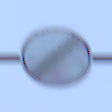
Verkehrszeichen: EndeSaemtlicherBegrenzungen
Umgebung: Outdoor, Nature
Tageszeit: Midday
Wetter: Overcast
Licht: Natural
Jahreszeit: Winter
Kontrast: LowContrast